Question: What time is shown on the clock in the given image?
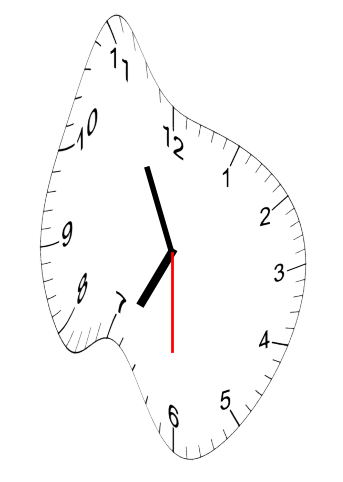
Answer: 06:55:30